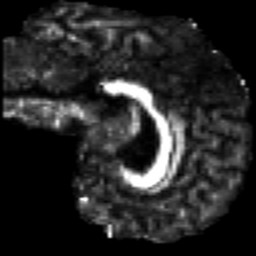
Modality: FA
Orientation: sagittal
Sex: male
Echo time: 0.114 s